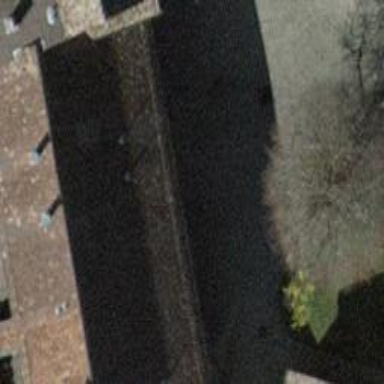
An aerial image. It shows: Pitched roof building.